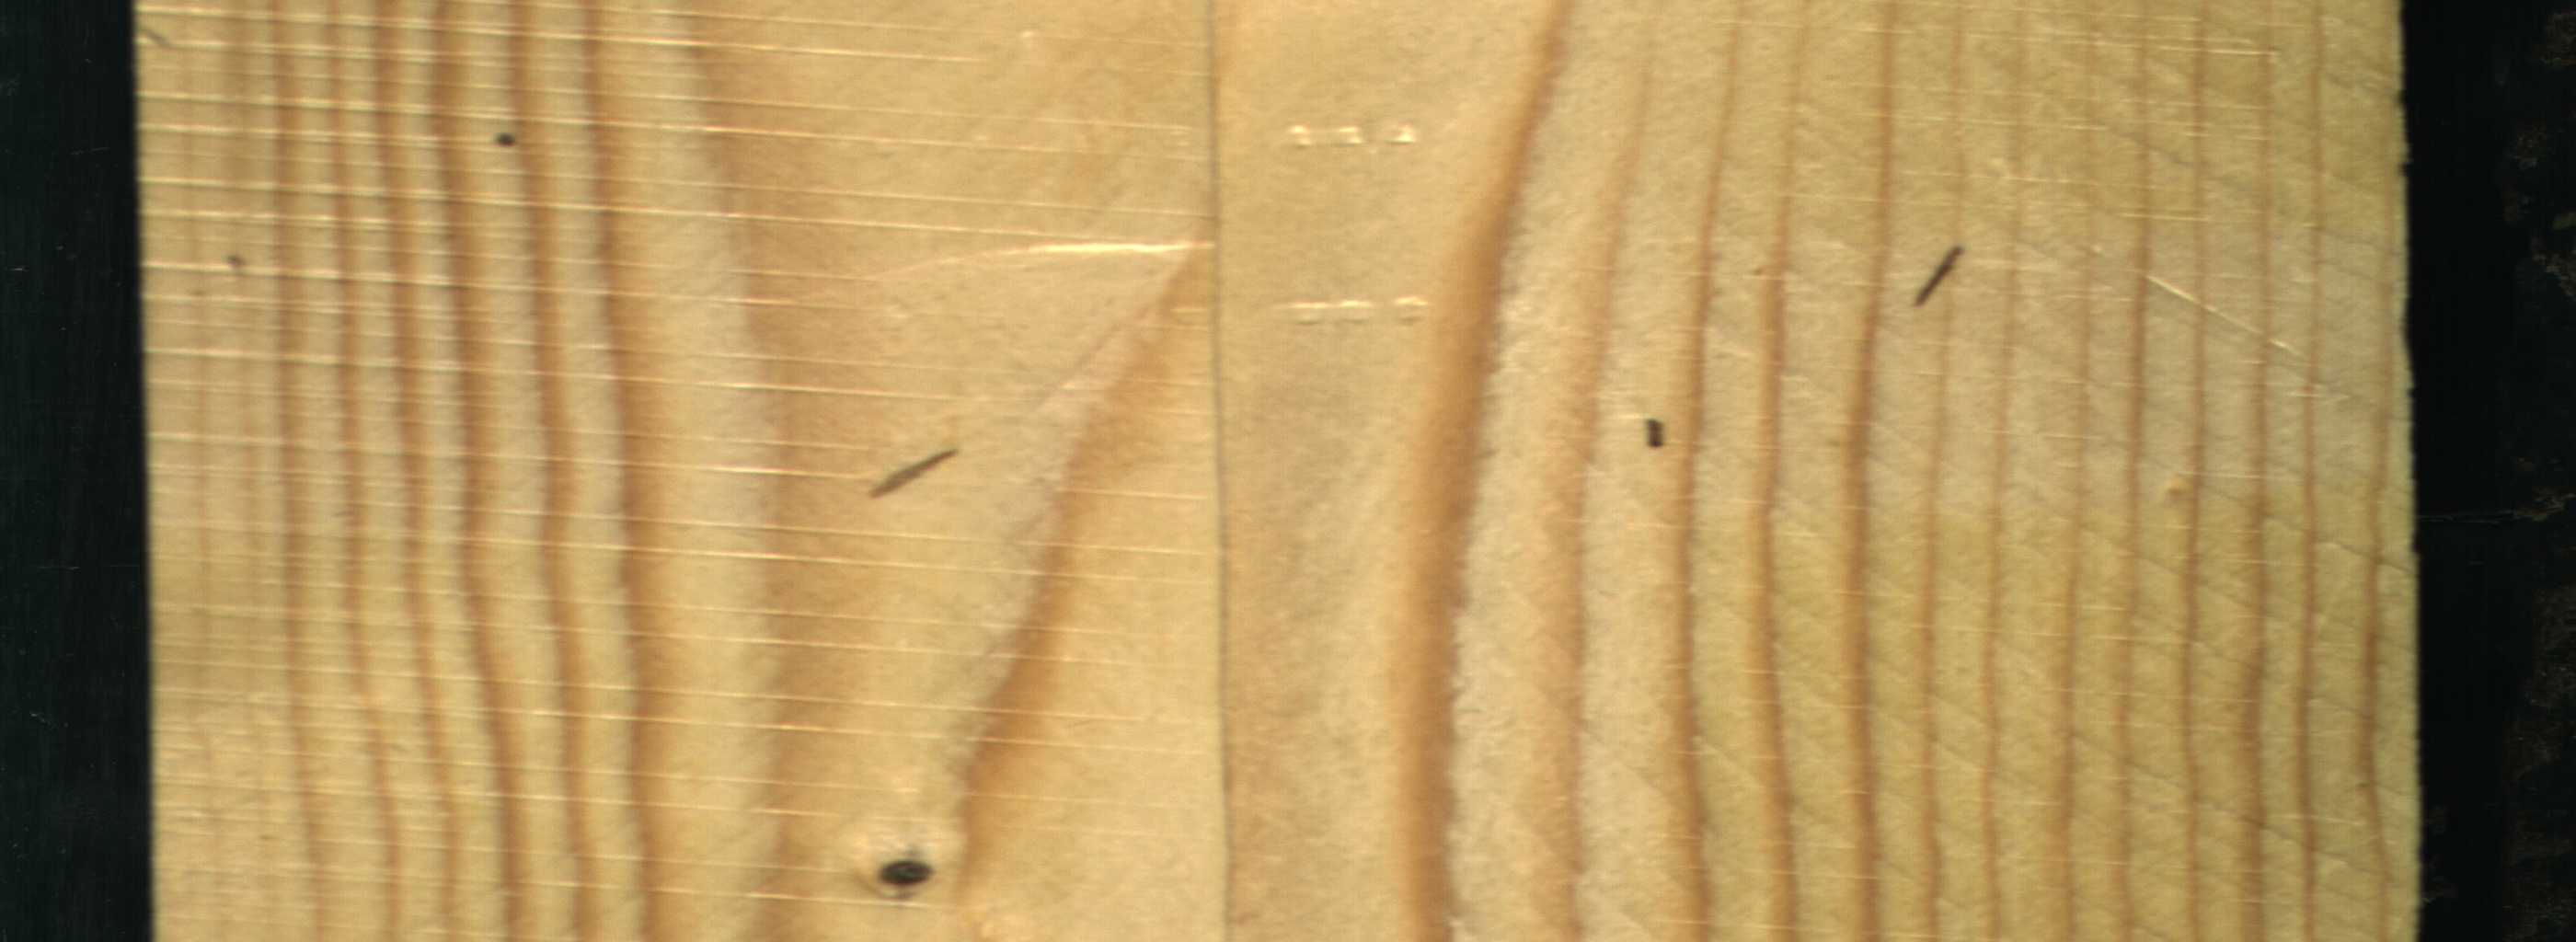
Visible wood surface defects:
Dead_Knot